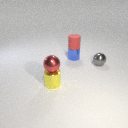
small yellow metal cylinder in front of small gray metal sphere